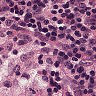
Metastatic tissue present: no